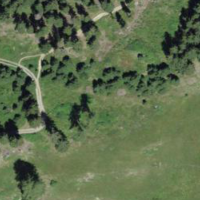
EUNIS habitat code: 43
Species observed at this site:
Rumex alpinus
Campanula barbata
Phyteuma betonicifolium